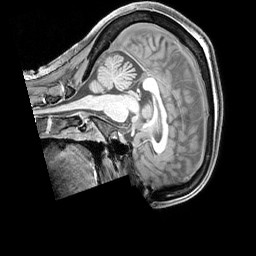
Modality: T1w
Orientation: sagittal
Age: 49
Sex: female
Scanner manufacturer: siemens
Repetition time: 2.3 s
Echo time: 0.00226 s